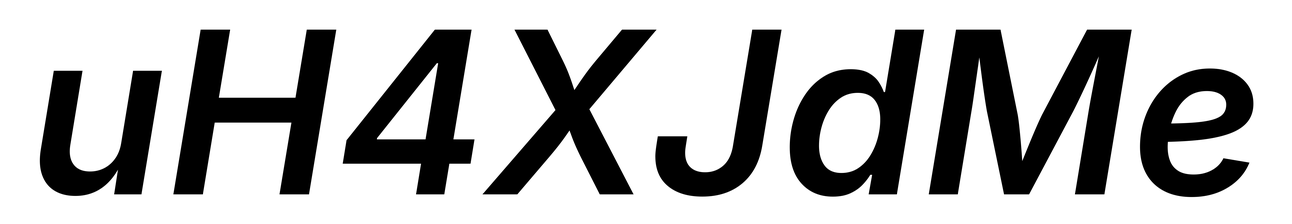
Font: Inter-Italic_SemiBold_Italic